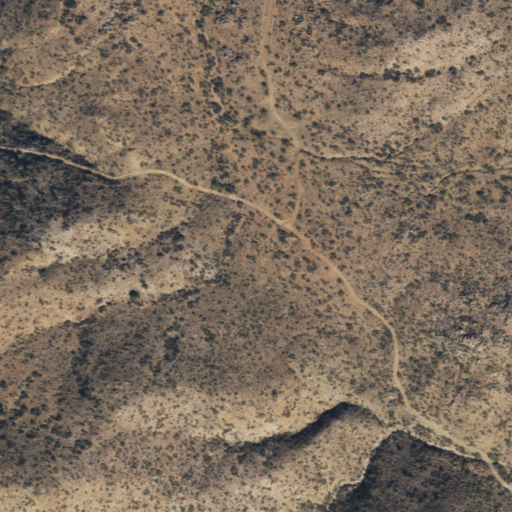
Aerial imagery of gap in Arizona named O'Neill Pass containing only shrub